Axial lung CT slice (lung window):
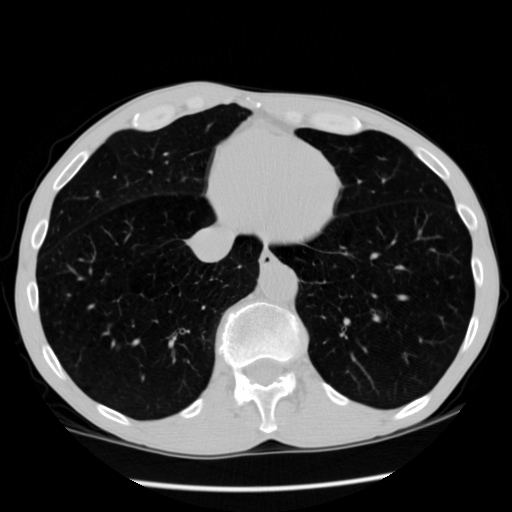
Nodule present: no